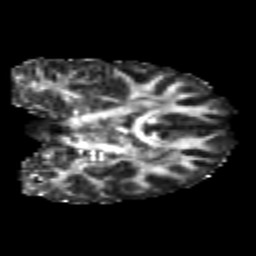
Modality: FA
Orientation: coronal
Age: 22
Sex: male
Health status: healthy
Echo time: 0.074 s